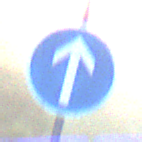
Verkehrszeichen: VorgeschriebeneFahrtrichtungGeradeaus
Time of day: Dawn
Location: Outdoor (Nature)
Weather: Clear
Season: NotSpecified
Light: Natural